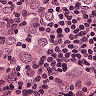
Metastatic tissue present: yes